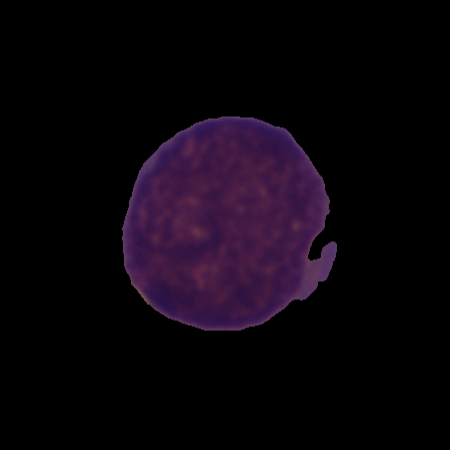
Label: cancer